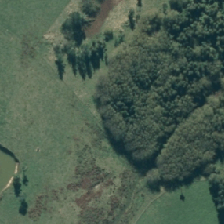
Land cover: broadleaved_indigenous_hardwood